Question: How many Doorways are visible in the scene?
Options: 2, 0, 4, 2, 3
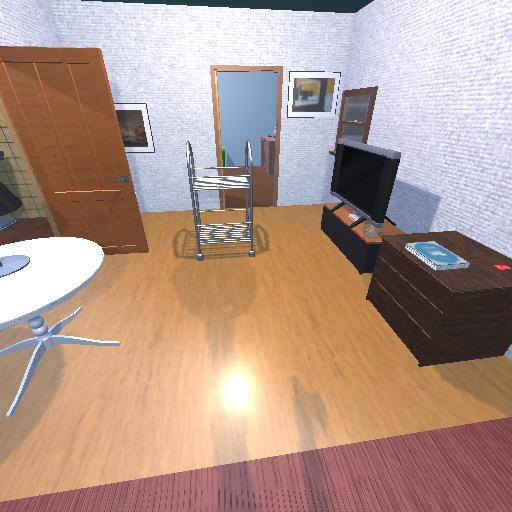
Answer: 2